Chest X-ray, AP view. Patient: 43 years old, sex M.
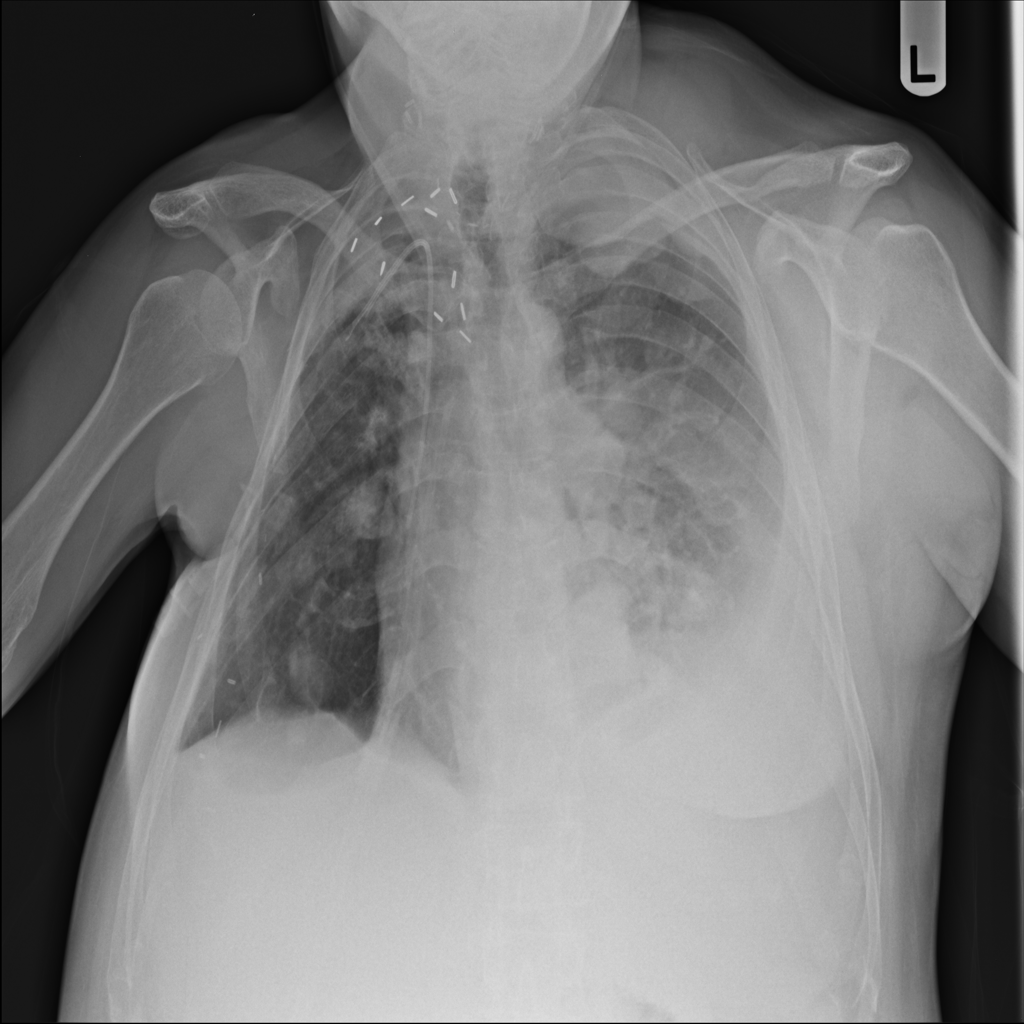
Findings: Effusion, Mass